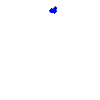
Particle: kaon